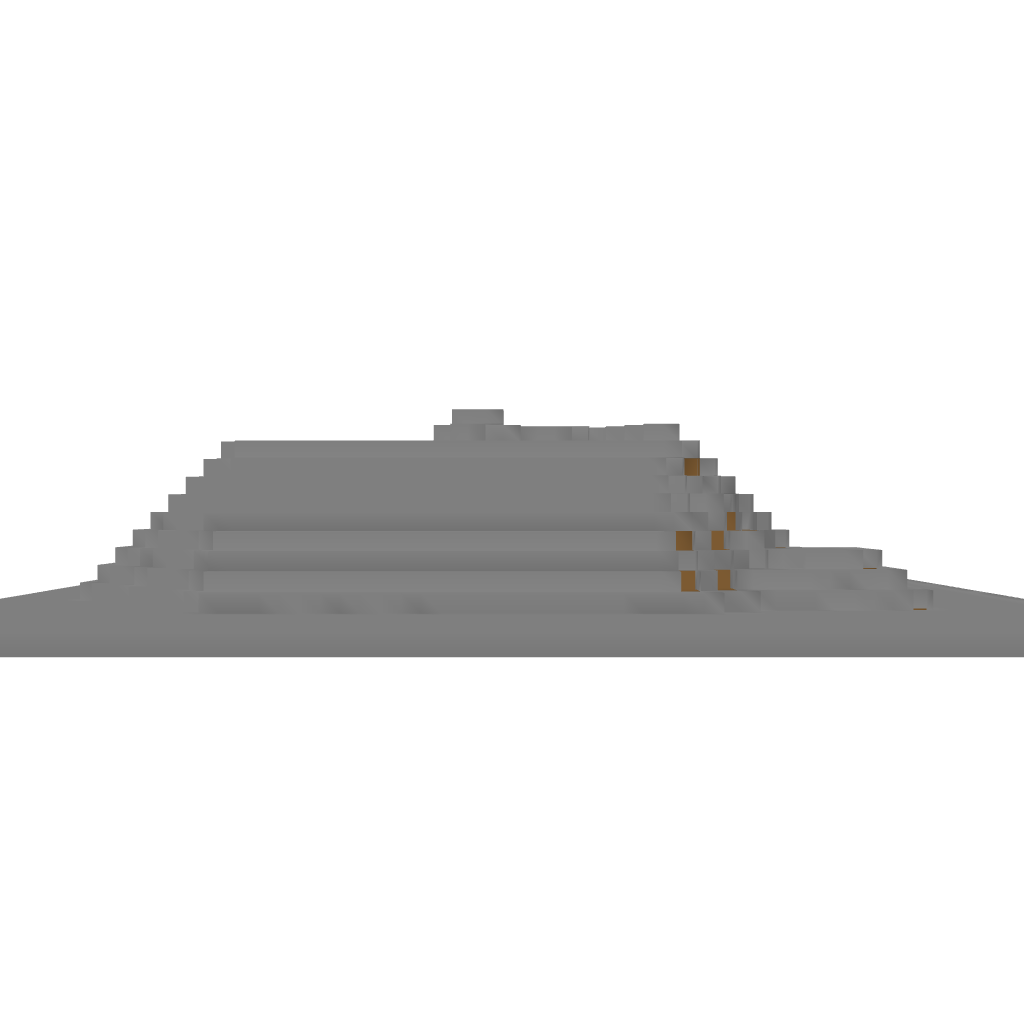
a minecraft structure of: The Bunker bad low quality